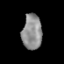
Tissue: prostate
Cell type: T cells
Senescence score: 0.3146
Nuclear area (px): 681
Mean DAPI intensity: 142.358